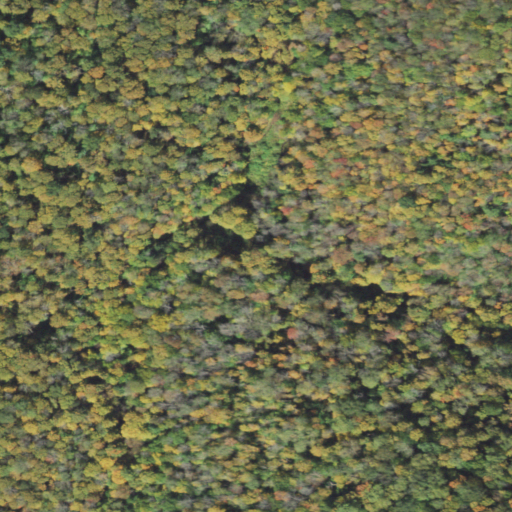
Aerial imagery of valley in Pennsylvania named Yaudes Hollow containing mixed forest and deciduous forest